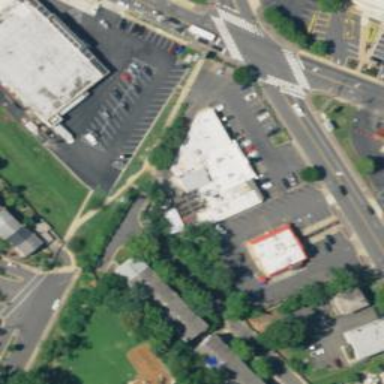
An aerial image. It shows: Convenience shop.